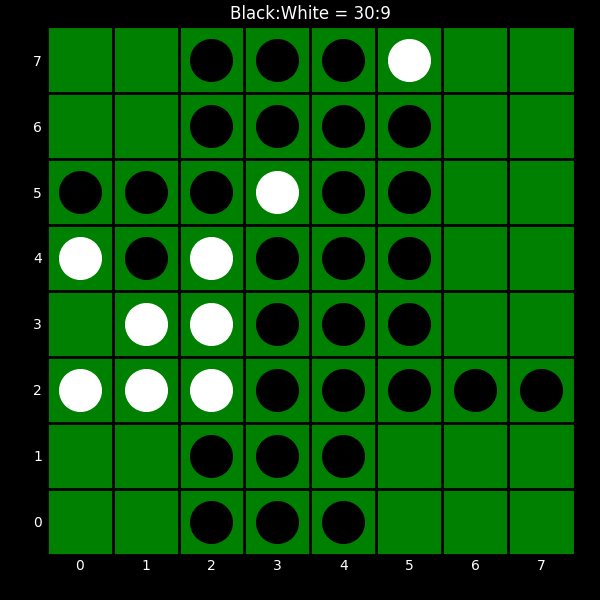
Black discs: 30
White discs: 9